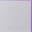
Piece: xx